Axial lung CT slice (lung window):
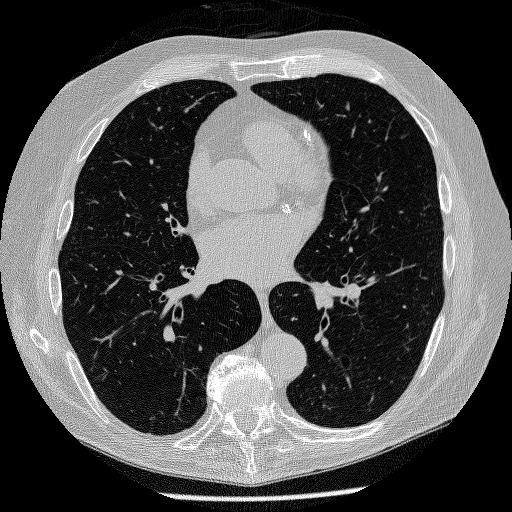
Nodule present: no